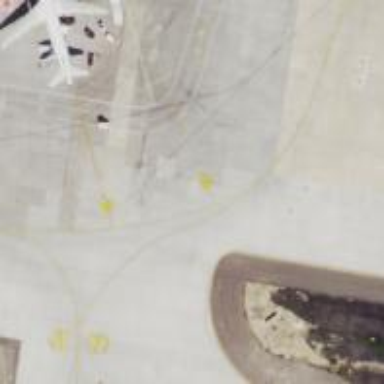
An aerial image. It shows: Image of taxiway at airport.